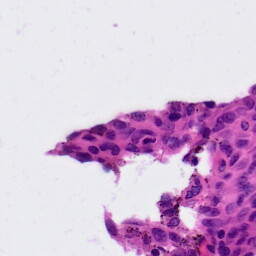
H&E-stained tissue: Ovarian